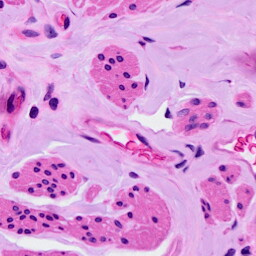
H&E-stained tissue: Ovarian